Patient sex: M
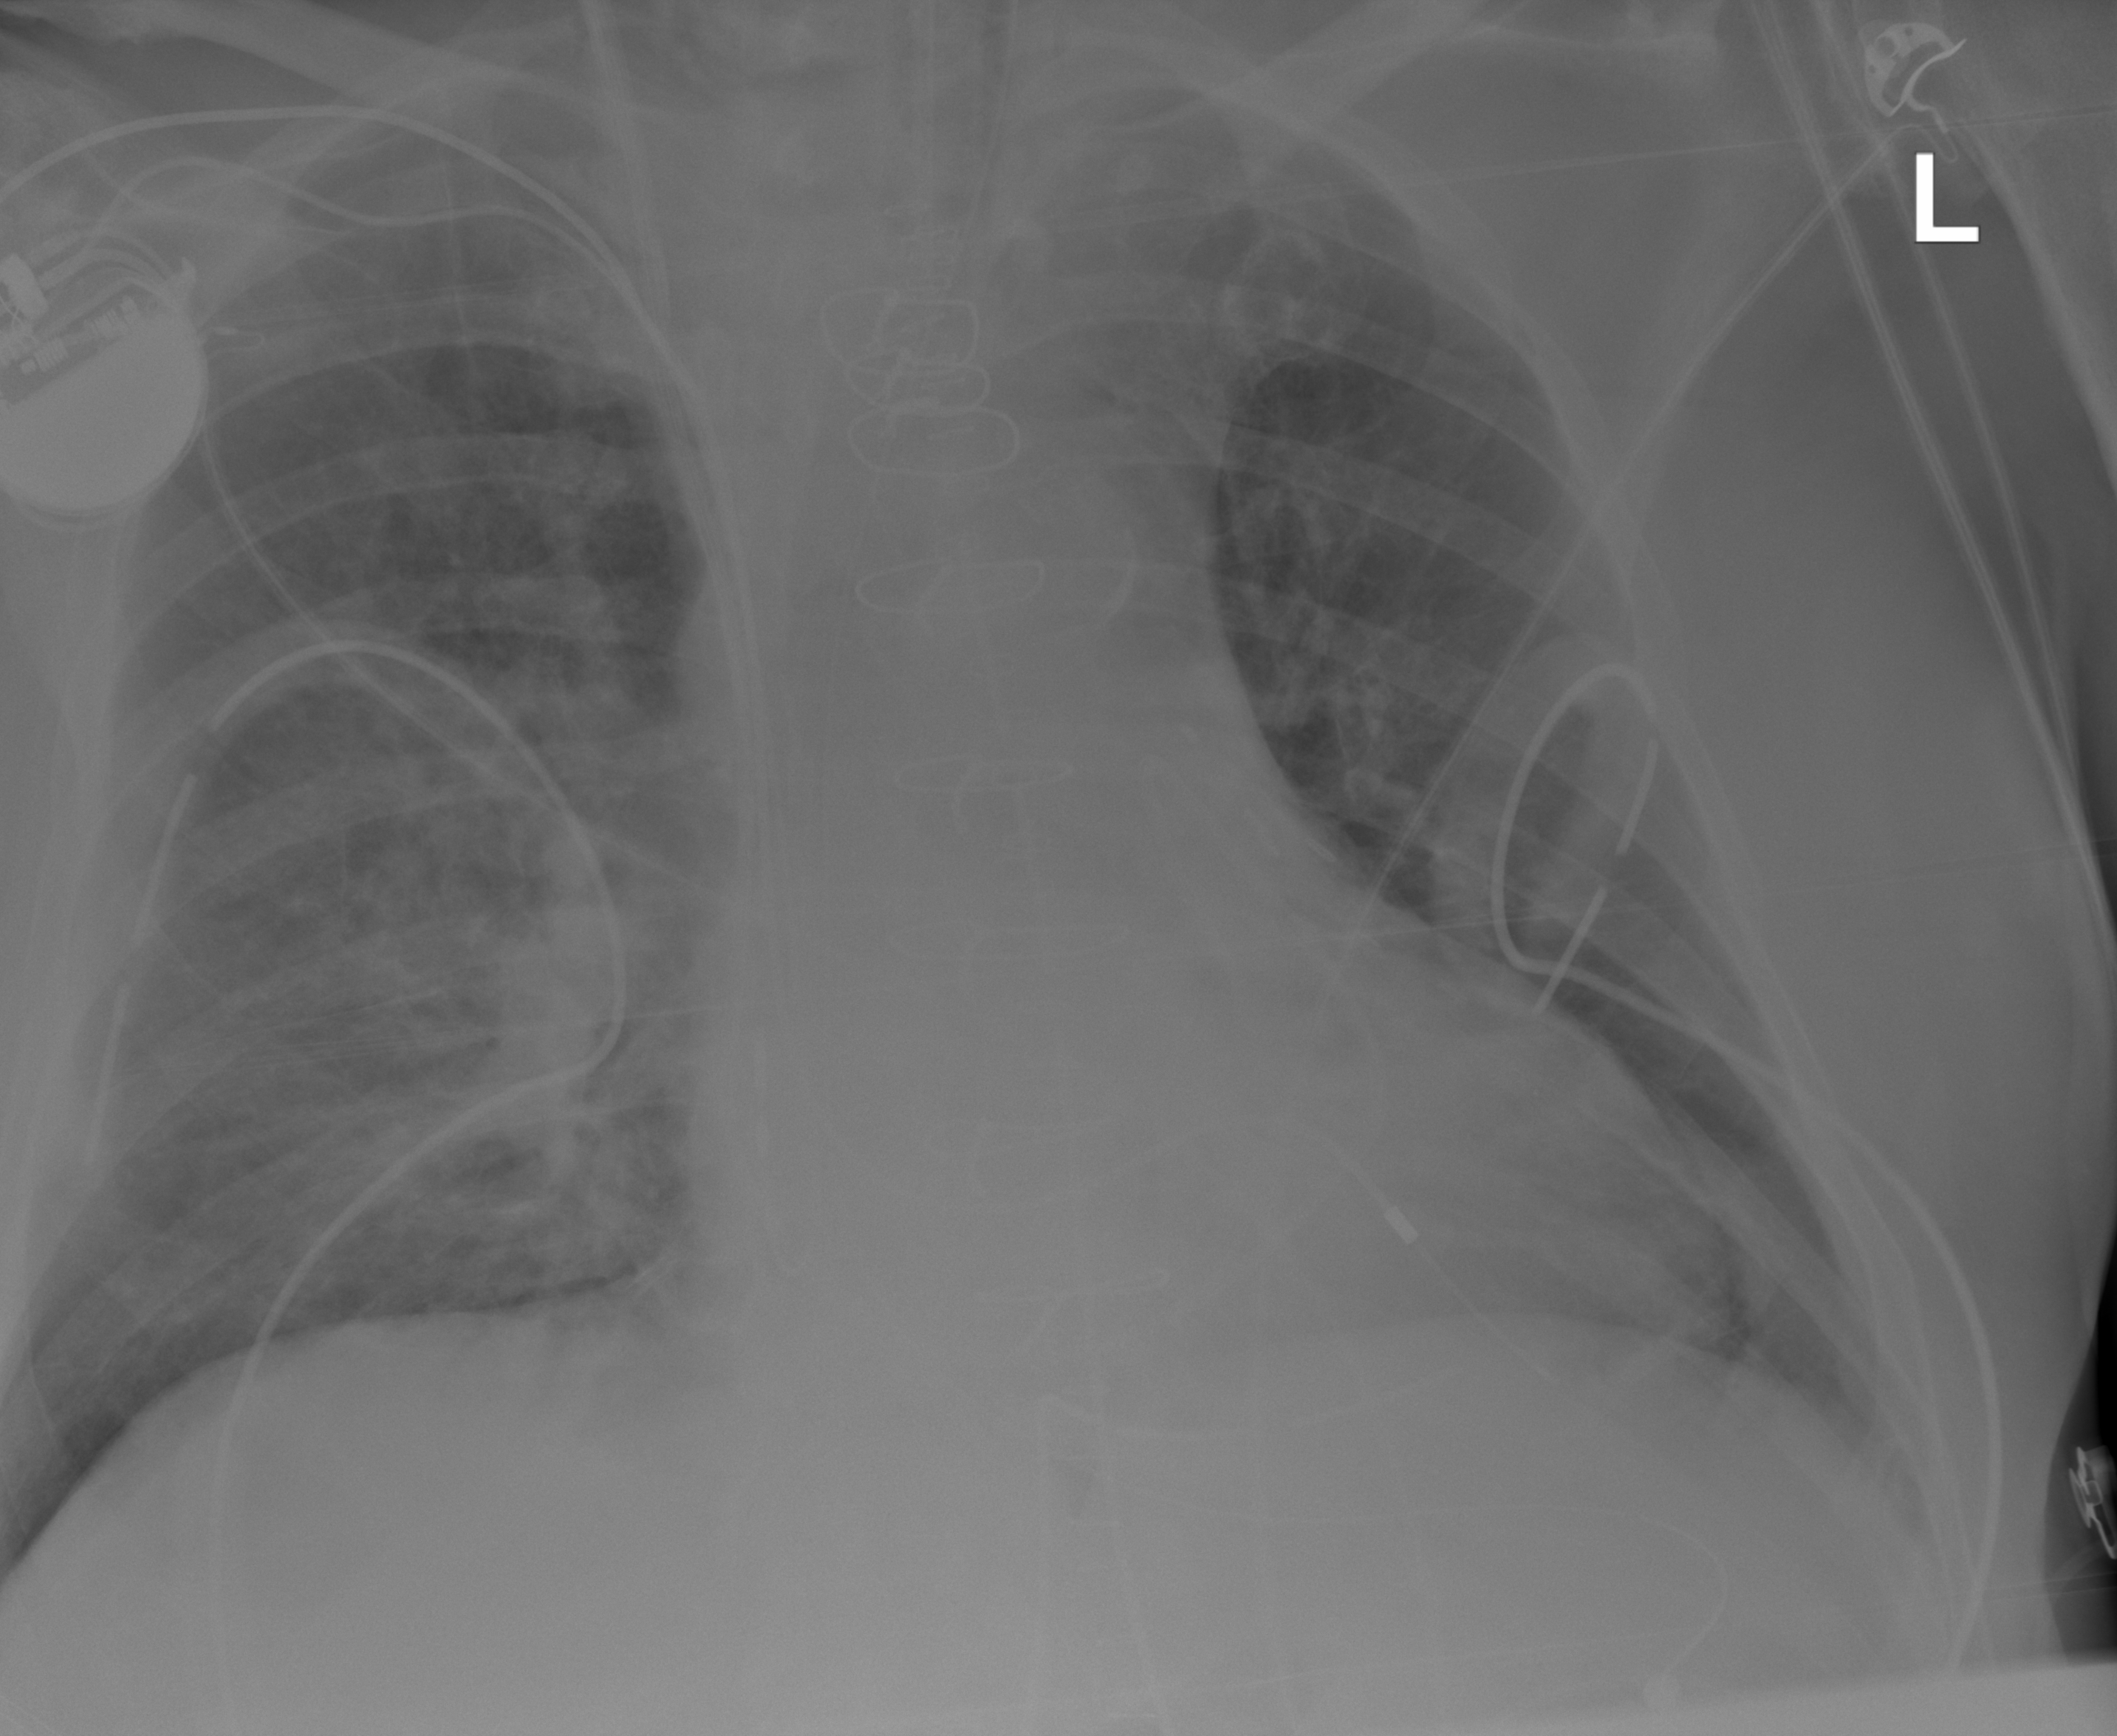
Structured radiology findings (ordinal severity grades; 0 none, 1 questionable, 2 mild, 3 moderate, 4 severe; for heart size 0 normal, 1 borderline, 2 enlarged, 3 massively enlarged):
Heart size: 2
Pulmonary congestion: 2
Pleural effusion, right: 0
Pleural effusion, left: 0
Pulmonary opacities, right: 0
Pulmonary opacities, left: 0
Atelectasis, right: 3
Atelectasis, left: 0